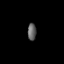
Tissue: prostate
Cell type: T cells
Senescence score: 0.7147
Nuclear area (px): 142
Mean DAPI intensity: 98.627